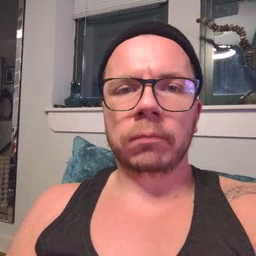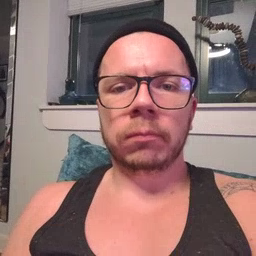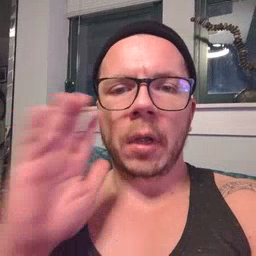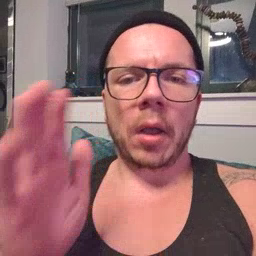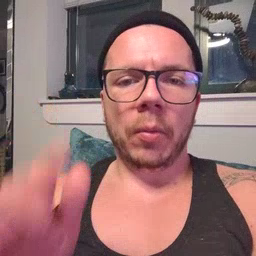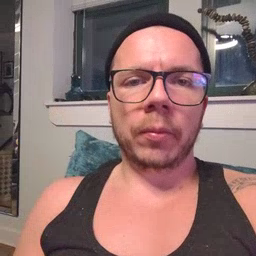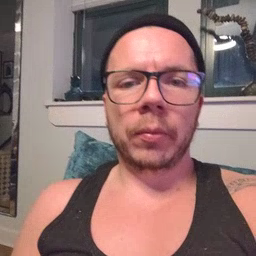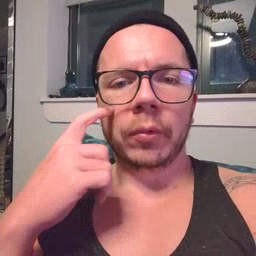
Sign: hello